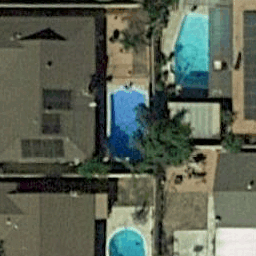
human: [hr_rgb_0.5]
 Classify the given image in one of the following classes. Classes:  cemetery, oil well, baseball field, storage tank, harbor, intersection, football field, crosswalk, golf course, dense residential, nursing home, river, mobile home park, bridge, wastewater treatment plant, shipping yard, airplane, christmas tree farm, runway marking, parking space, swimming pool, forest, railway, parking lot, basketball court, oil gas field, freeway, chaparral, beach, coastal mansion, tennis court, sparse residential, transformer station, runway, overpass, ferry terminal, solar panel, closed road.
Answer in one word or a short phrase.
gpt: swimming pool